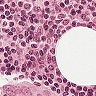
Metastatic tissue present: no